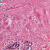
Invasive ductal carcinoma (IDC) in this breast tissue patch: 0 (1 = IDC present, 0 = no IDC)